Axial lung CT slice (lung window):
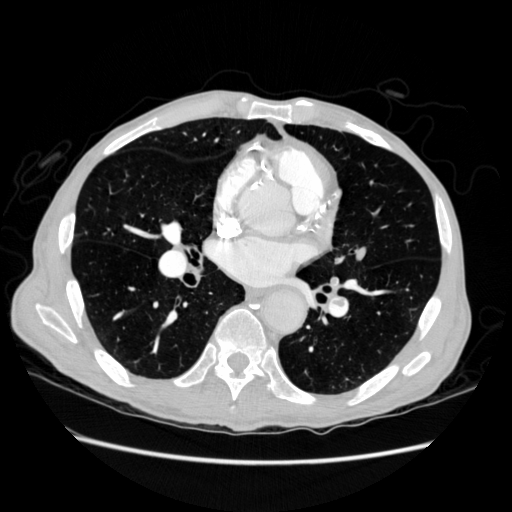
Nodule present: no